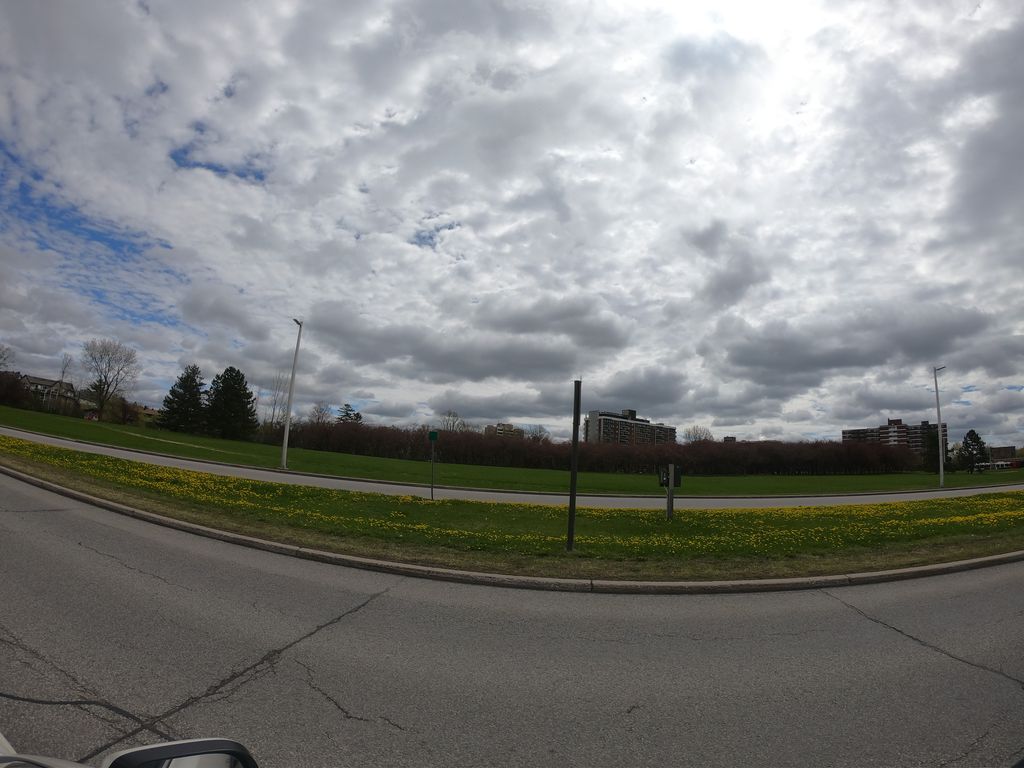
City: ottawa-gatineau